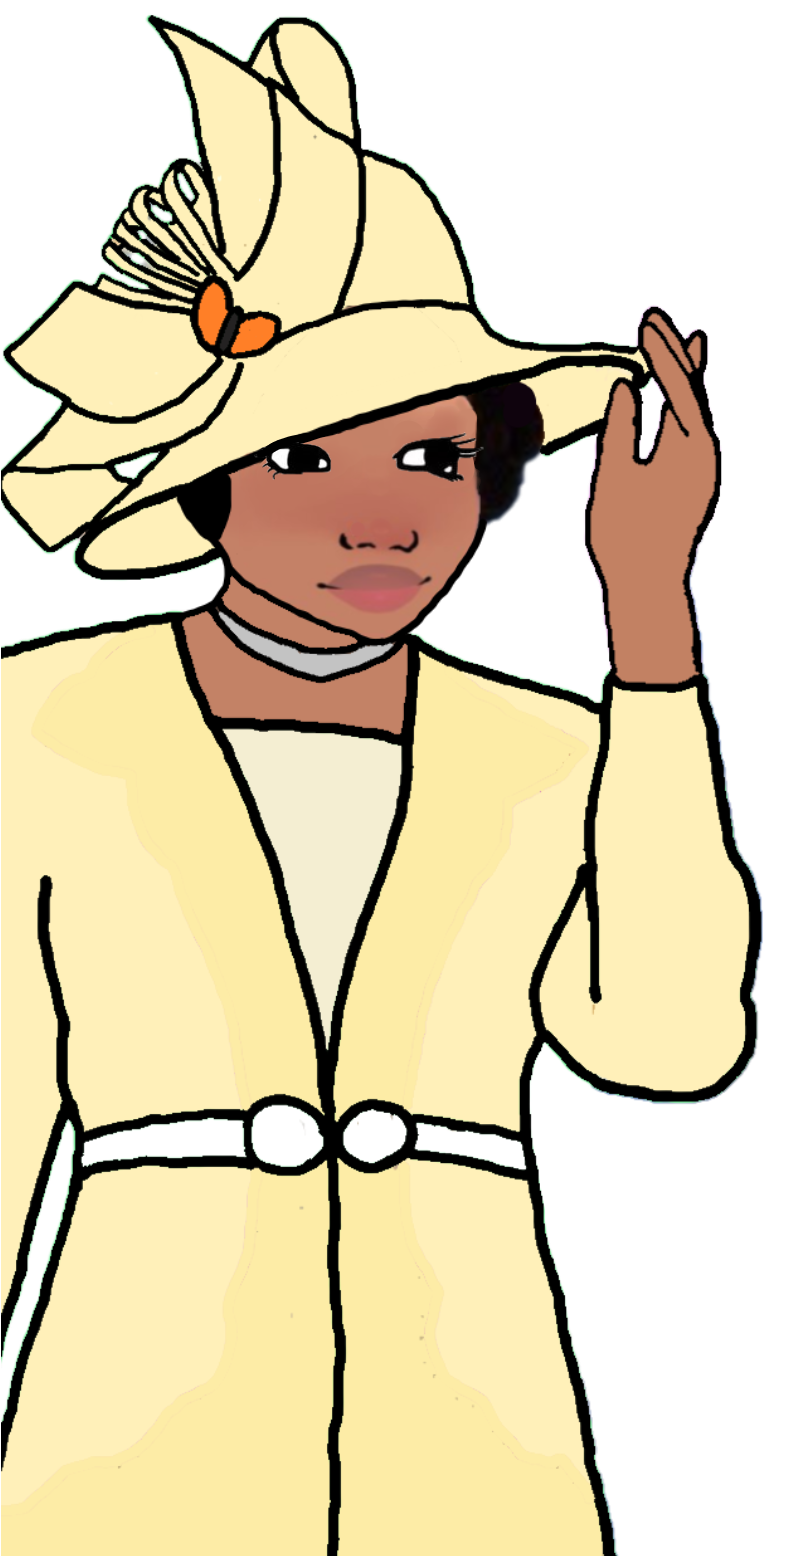
Label: 5_Blackjak